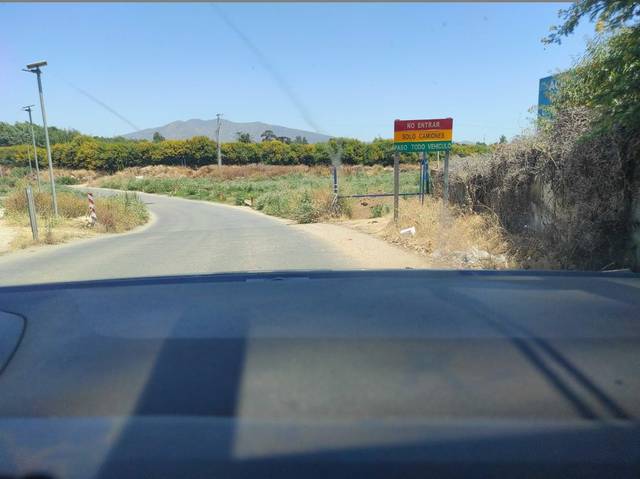
Region: Chile
Coordinates: -32.999, -71.234